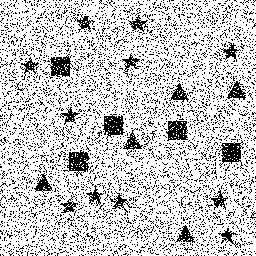
Squares: 5
Triangles: 5
Stars: 11
Total shapes: 21